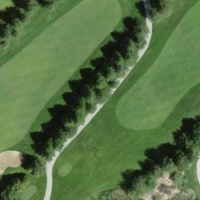
EUNIS habitat code: 53
Species observed at this site:
Chamaenerion angustifolium
Larix decidua